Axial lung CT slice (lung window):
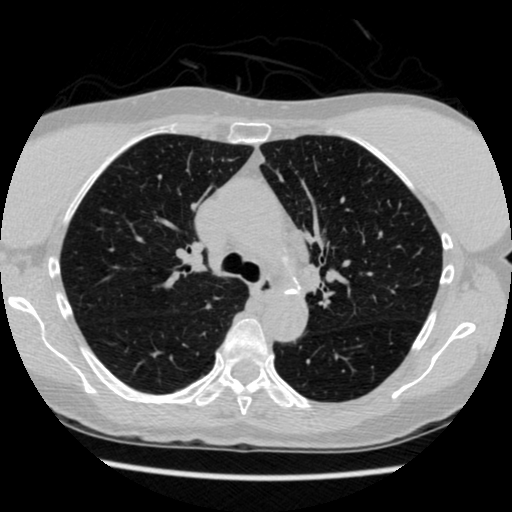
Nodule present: no